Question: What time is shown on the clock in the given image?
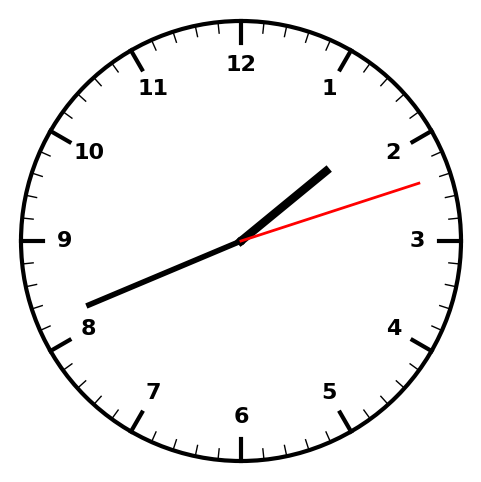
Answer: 01:41:12